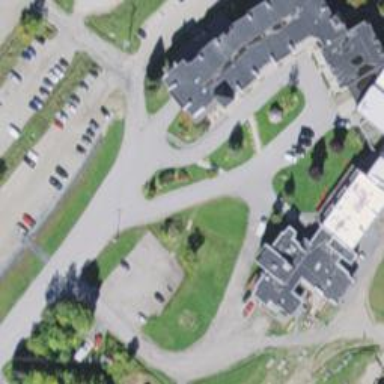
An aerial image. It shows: Commercial building associated with skiing sports.